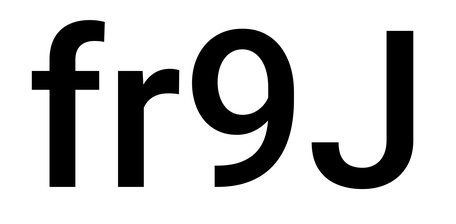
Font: Roboto_Medium